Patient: sex M, age 76
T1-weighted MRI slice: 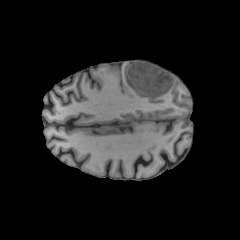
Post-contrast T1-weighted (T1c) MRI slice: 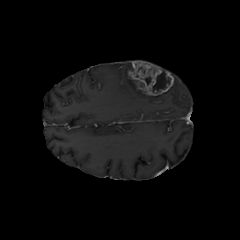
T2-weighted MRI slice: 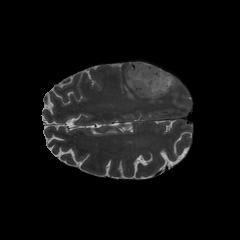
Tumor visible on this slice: yes
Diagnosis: Glioblastoma, IDH-wildtype
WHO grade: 4